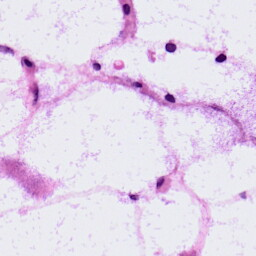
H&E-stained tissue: LymphNode